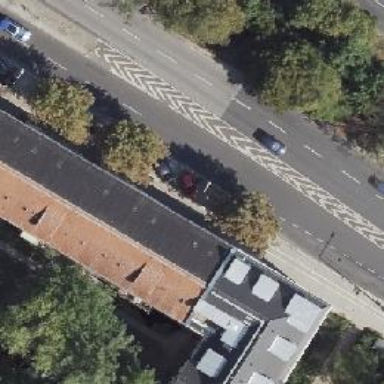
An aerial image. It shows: Secondary road with asphalt surface. There is cycle track on the right side.